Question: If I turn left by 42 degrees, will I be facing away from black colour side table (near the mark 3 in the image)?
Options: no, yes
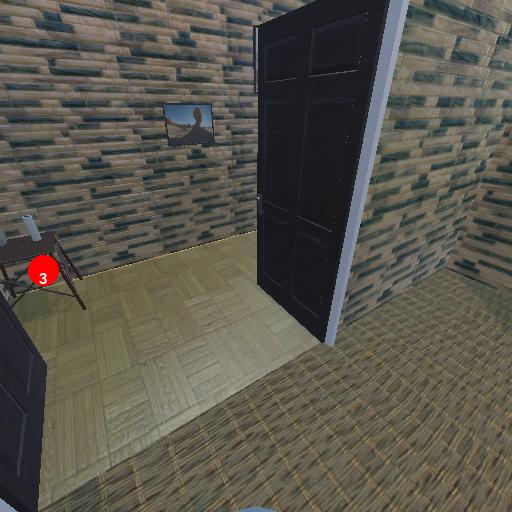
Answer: no